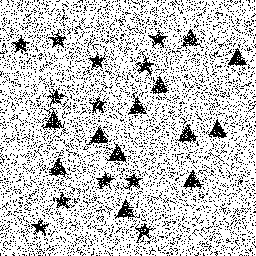
Squares: 0
Triangles: 12
Stars: 12
Total shapes: 24